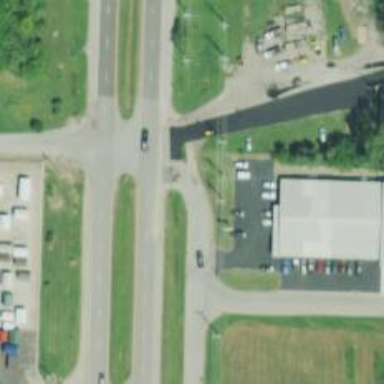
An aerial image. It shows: Tertiary road.